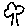
Label: tree